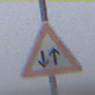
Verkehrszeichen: Gegenverkehr
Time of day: MorningAfternoon
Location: Outdoor (RoadRail)
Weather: Overcast
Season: NotSpecified
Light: Natural